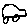
Label: car